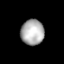
Tissue: lung
Cell type: Epithelial cells
Senescence score: 0.2392
Nuclear area (px): 580
Mean DAPI intensity: 173.943